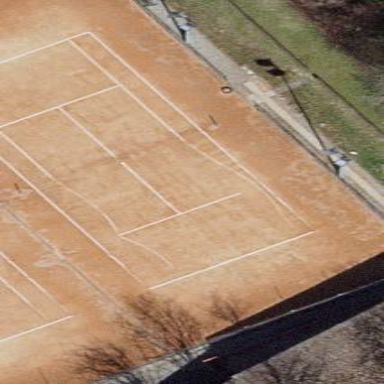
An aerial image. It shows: Tennis court on pitch designated for leisure land.